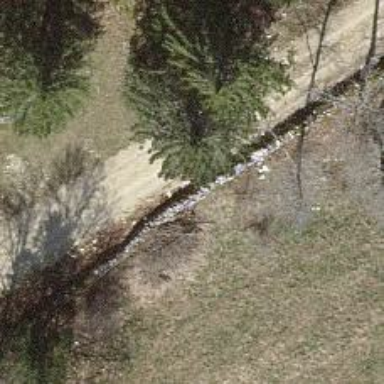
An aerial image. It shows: Dry stone wall barrier.